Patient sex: M
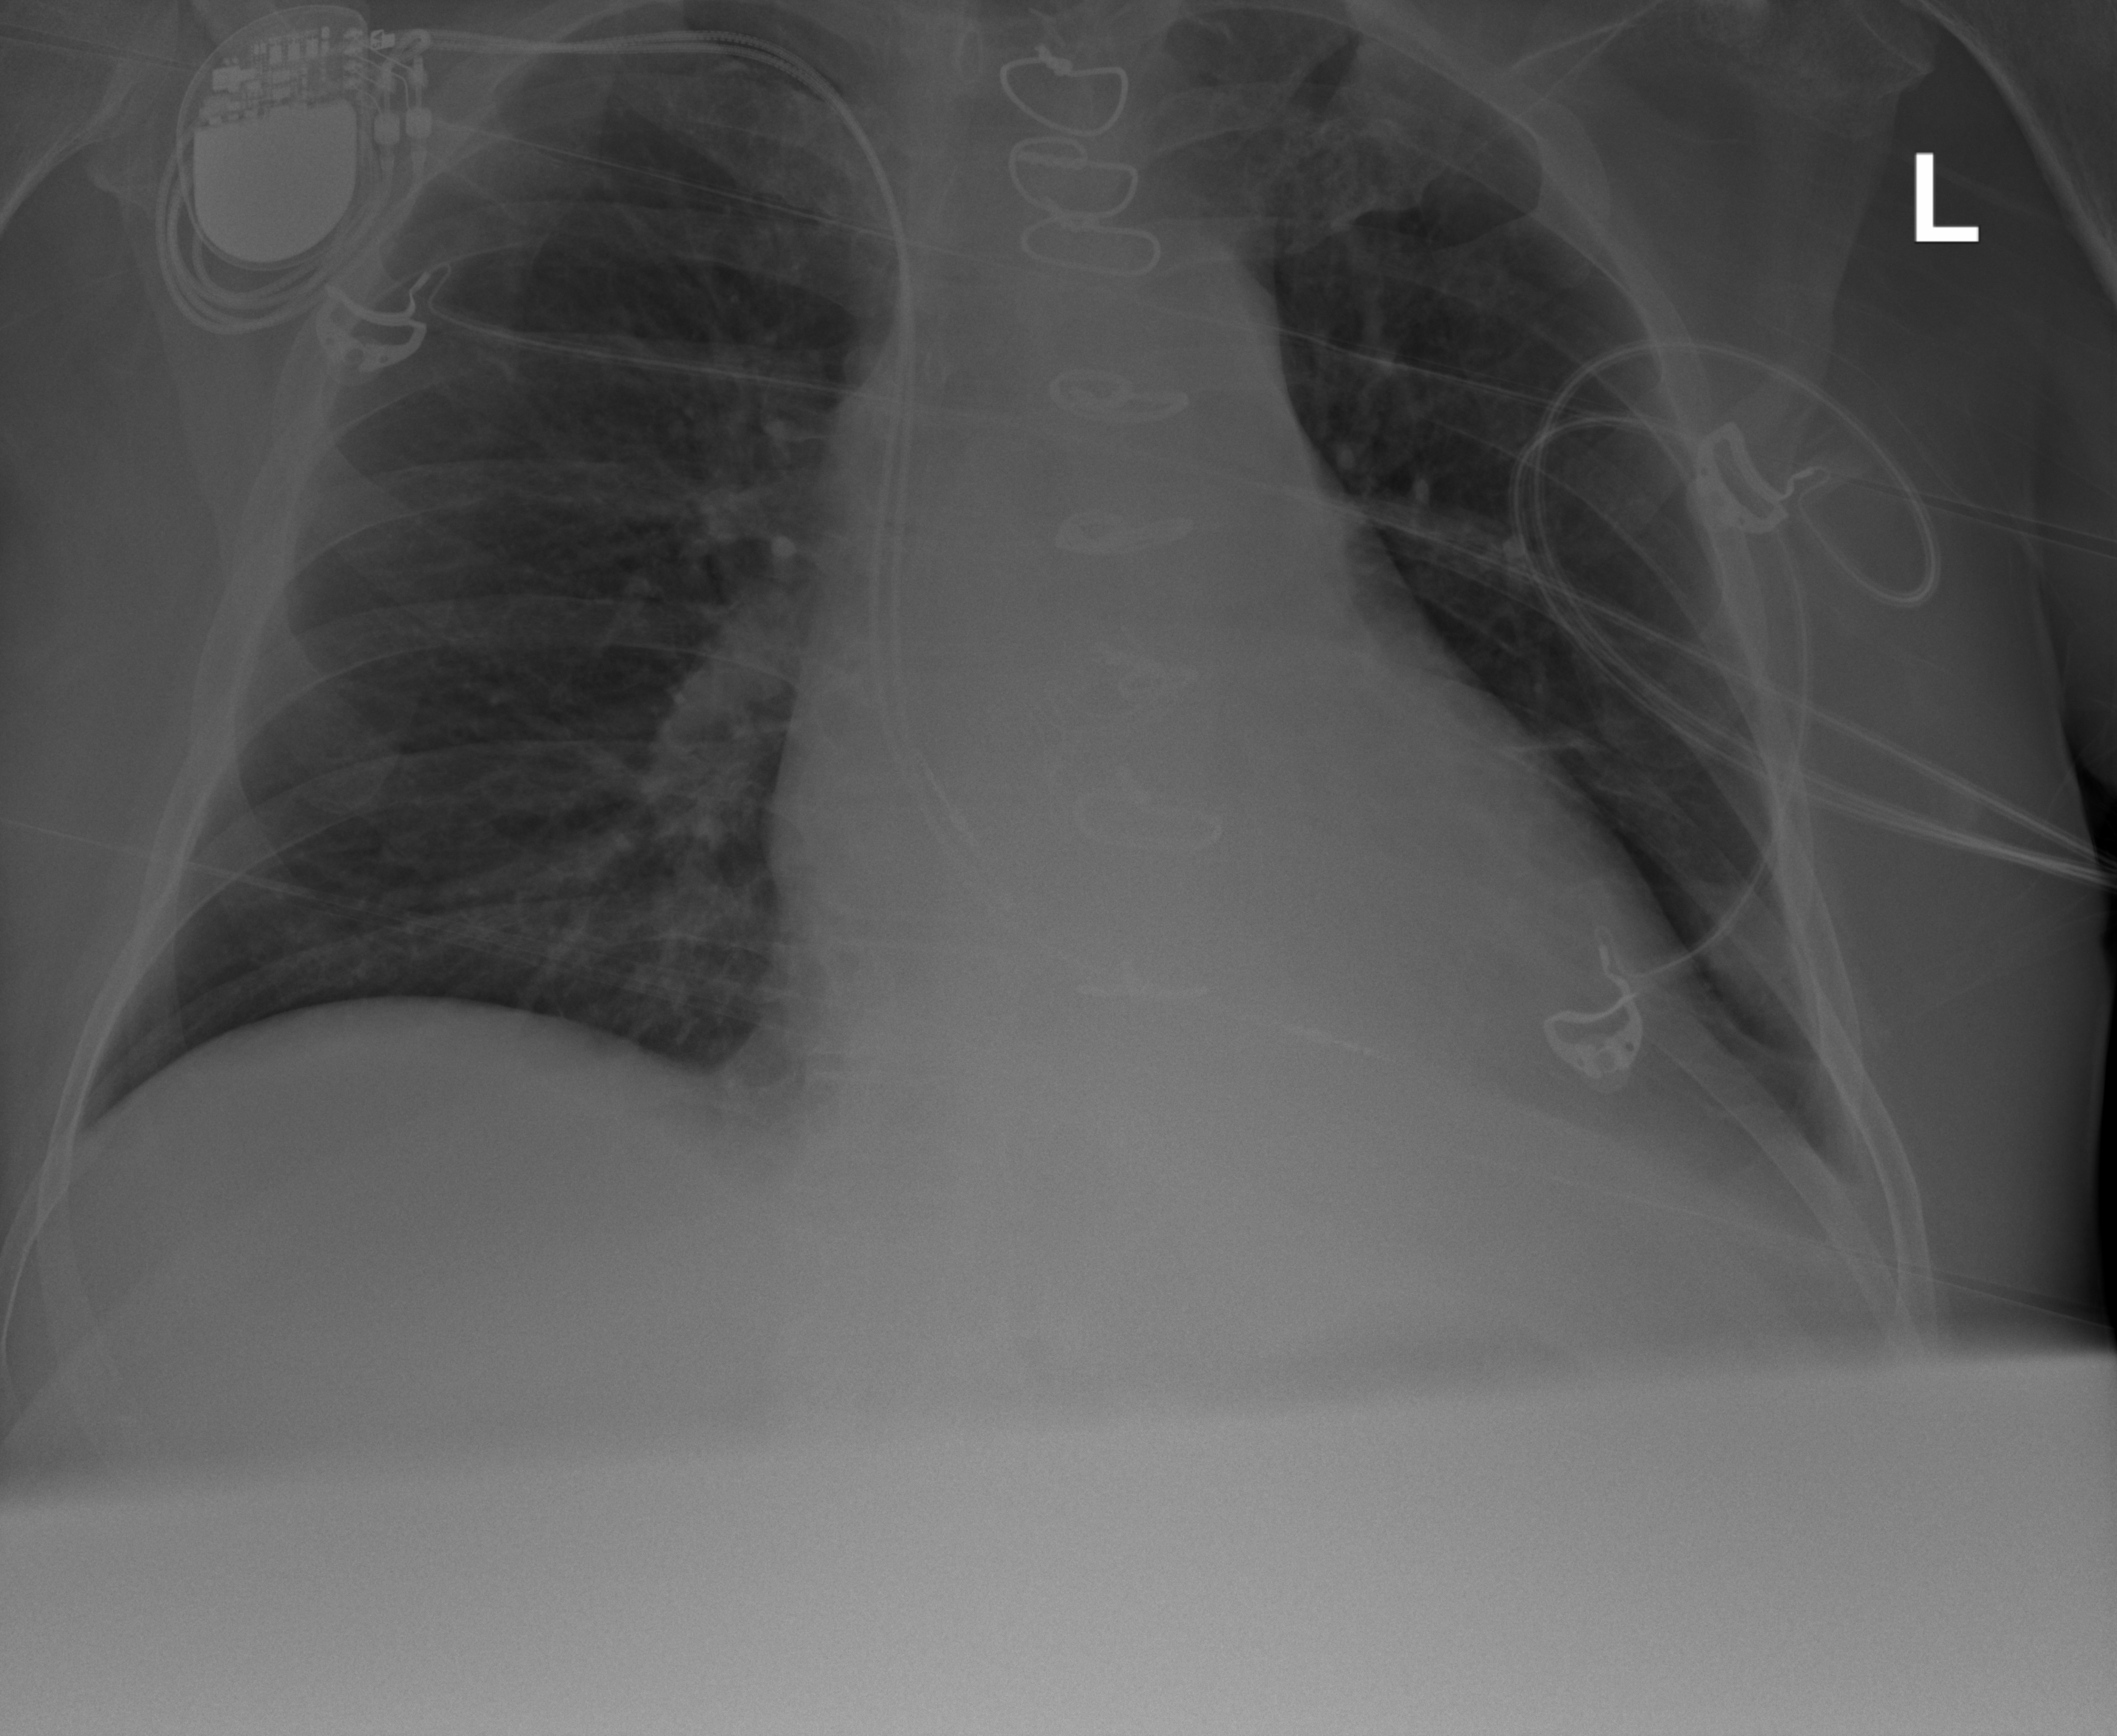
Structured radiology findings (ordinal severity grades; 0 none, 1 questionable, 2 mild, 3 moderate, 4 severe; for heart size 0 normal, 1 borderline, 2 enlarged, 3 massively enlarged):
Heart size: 1
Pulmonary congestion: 0
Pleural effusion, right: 0
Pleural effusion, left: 0
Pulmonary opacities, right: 0
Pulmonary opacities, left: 0
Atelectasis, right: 0
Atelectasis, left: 2